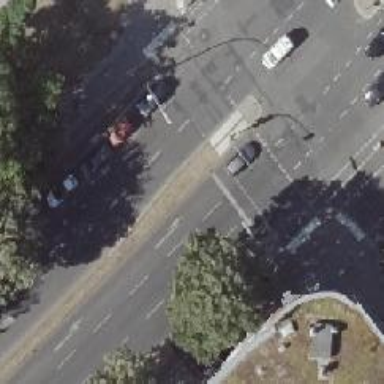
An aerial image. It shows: Road with traffic signals.